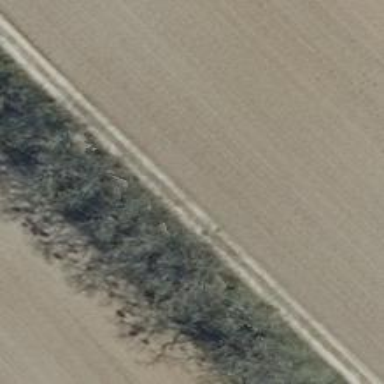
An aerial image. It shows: Row of trees in natural setting.